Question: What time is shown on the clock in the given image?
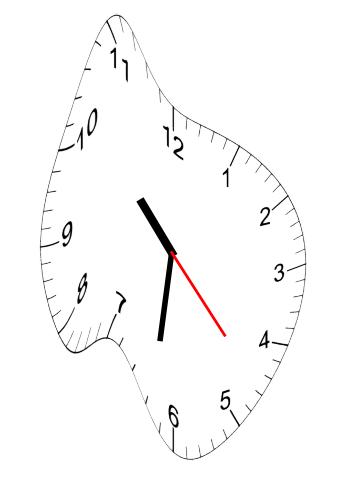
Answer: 10:31:23